Question: I'm a newbie to caffe.
When I type 'make' or 'make test' on my '$CAFFE_ROOT'
I get a lot 'CXX something.cpp', like this:

what does this 'CXX' mean?
thank you!
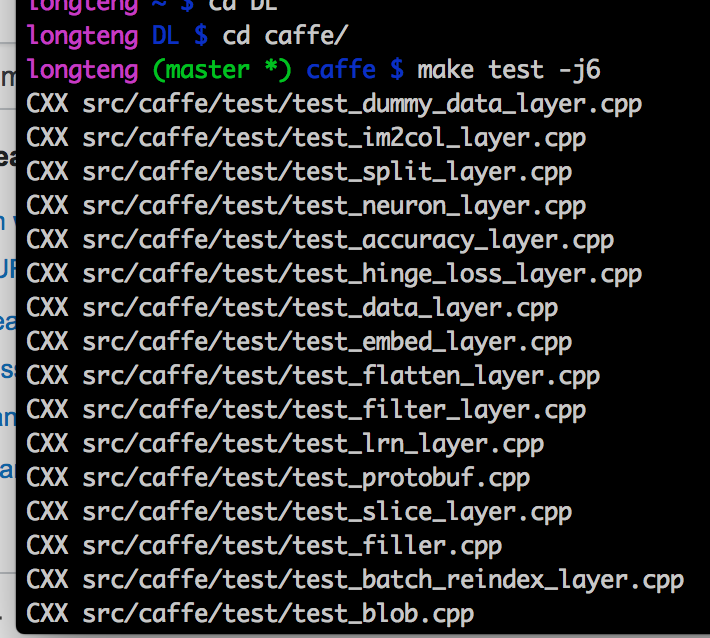
Answer: Look at the caffe's <URL> what the compiler is going to compile.